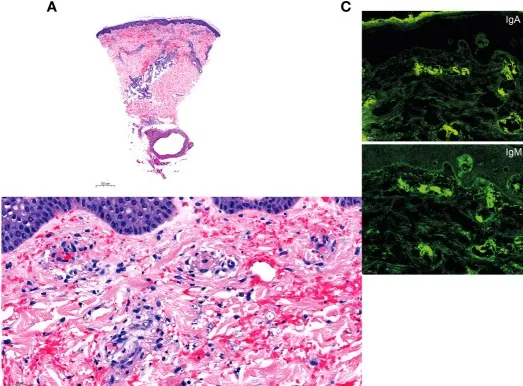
Histology and direct immunofluorescence. (A, B) H&E staining of a skin biopsy of the purpuric lesion on the left lower limb revealing mixed perivascular and interstitial inflammatory infiltrate around the capillaries of the superficial and deep dermis, composed of altered neutrophils with some eosinophils. Note the leukocytoclasia with nuclear dust, frequent capillary thromboses, parietal alterations with endothelial clarification and vacuolisation, fibrinoid necrosis with intraluminal fibrin deposition, and vessel wall disruption with red cell extravasation in the superficial, middle and deep dermis.
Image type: pathology (h&e)